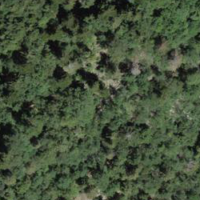
EUNIS habitat code: 44
Species observed at this site:
Hippocrepis emerus
Abies alba
Fagus sylvatica